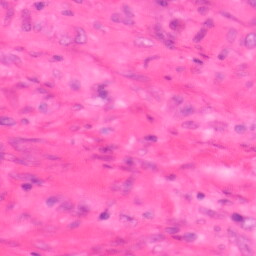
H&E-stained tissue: Colon